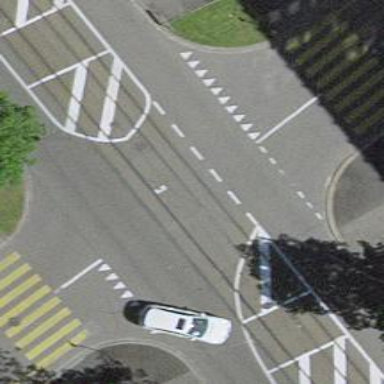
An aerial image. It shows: Tram level crossing on the railway.